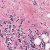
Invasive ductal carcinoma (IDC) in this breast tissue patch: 1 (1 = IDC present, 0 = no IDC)